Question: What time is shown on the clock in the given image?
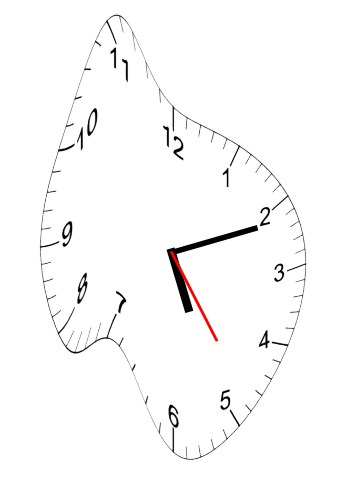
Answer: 05:11:24